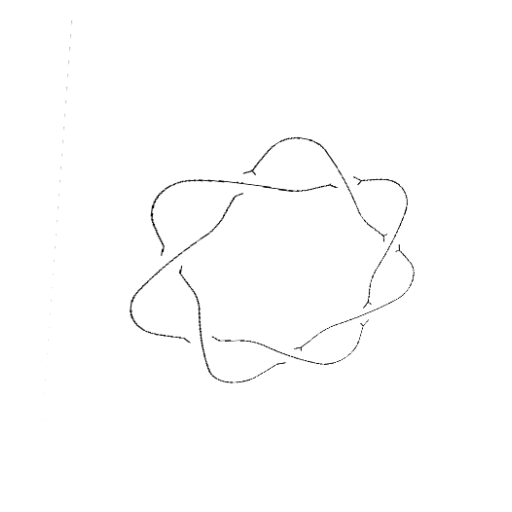
Crossing number: 7